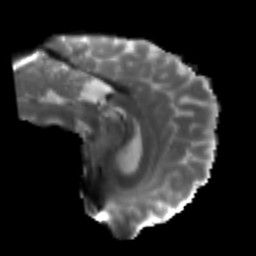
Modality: T2w
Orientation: sagittal
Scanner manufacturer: siemens
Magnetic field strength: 3 T
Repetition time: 3.6 s
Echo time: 0.092 s